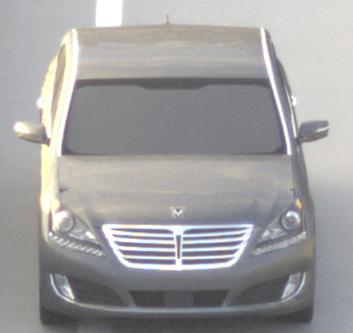
Make: Hyundai
Model: Equus
Detailed model: Gen. 2 VI
Model produced from: 2009
Model produced until: 2016
Doors: 4
Color: gray
Road condition: dry road
Daytime: morning or afternoon
Contrast: medium contrast